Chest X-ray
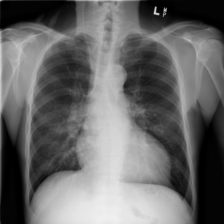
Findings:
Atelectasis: negative
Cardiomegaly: negative
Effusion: negative
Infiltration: negative
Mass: negative
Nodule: negative
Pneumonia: negative
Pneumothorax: negative
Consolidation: negative
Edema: negative
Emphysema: negative
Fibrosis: negative
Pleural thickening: negative
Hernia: negative